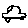
Label: car